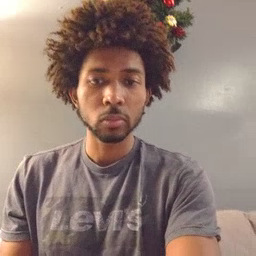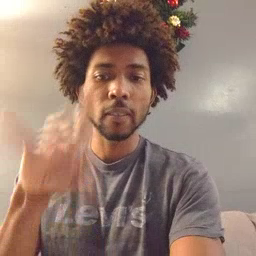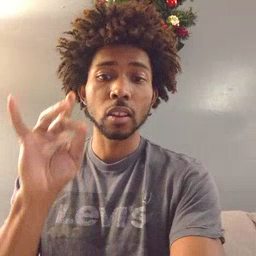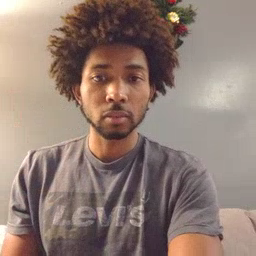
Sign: find